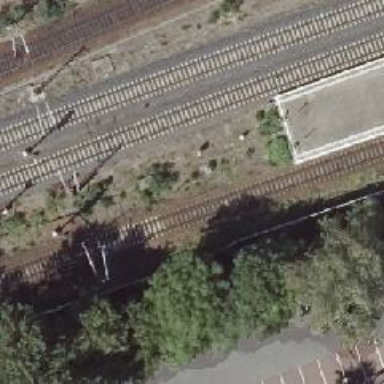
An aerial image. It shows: Railway signal.